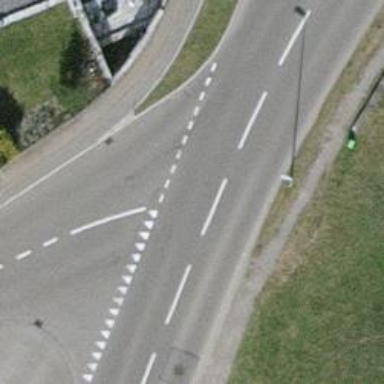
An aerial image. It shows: Road with "give way" sign.